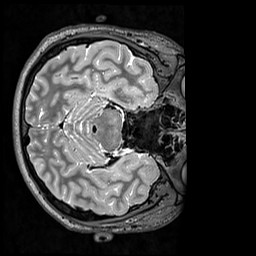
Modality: T2w
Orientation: axial
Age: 21
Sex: male
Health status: healthy
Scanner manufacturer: siemens
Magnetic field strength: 3 T
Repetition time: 3.2 s
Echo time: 0.568 s